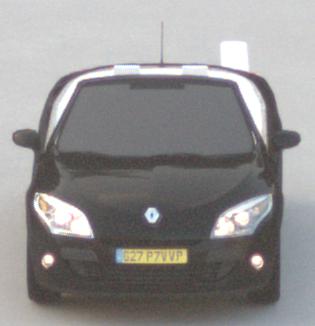
Make: Renault
Model: Mégane Coupé-Cabriolet 1.6 16V 110
Detailed model: Mégane (III) Coupé-Cabriolet
Model produced from: 2010/06
Model produced until: 2013/03
Doors: 2
Color: black
Road condition: dry road
Daytime: sunrise or sunset
Contrast: low contrast